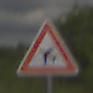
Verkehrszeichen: FlugbetriebRechts
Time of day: Midday
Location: Outdoor (RoadRail)
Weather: PartlyCloudy
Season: NotSpecified
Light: Natural